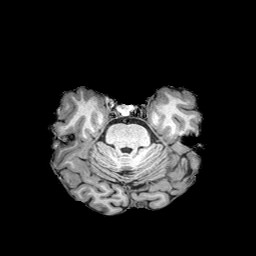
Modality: T1w
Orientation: coronal
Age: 61
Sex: female
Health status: healthy